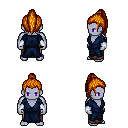
a pixel art fantasy rpg character, male body template, dark elf, purple skin, blue robe, robe skirt, dark blonde long topknot hairstyle, white cloth bracers, four views (front, back, left, right), 2x2 character sprite sheet, small pixel art, hard edges, no anti-aliasing